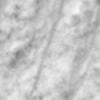
Label: no_change